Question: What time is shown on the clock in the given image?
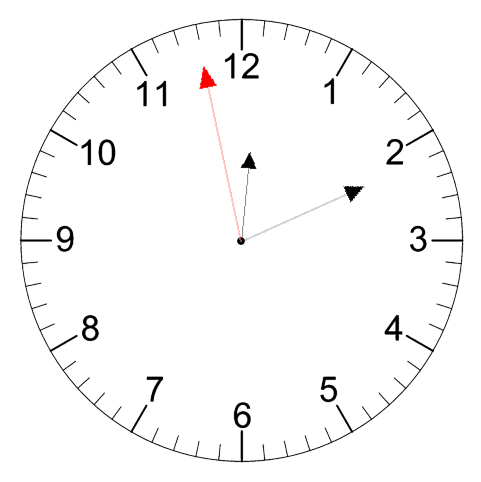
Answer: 12:10:58